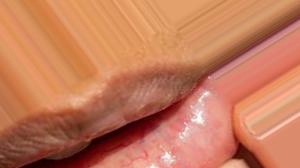
Condition: Mouth Ulcer